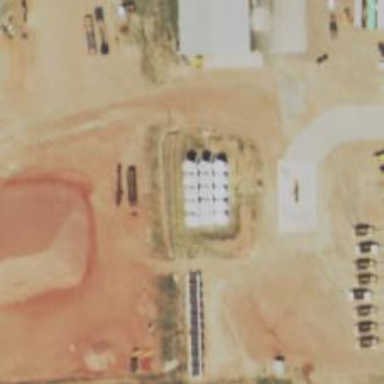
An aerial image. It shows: Storage tank with man-made structure.